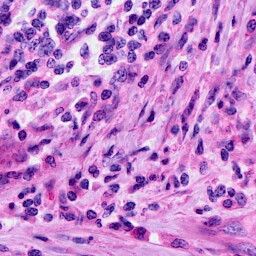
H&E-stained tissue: Cervix